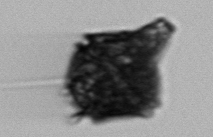
Label: Gonyaulax